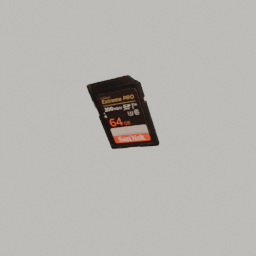
Label: electronics